Question: I have the following JSON-String:
'''
{"object":{"4711":{"type":"volume","owner":"john doe","time":<PHONE>,"description":"Jodel"},"0815":{"type":"fax","owner":"John Doe","time":<PHONE>,"description":"","page_count":1,"status":"ok","tag":["342ced30-7c34-11e3-ad00-00259073fd04","342ced33-7c34-11e3-ad00-00259073fd04"]}},"status":"ok"}
'''
A human readable screenshot of that data:

I want to get the Values "4711" and "0815" of that data. I iterate through the data with the following code:
'''
JObject tags = GetJsonResponse();
var objectContainer = tags.GetValue("object");
if (objectContainer != null) {
foreach (var tag in objectContainer) {
var property=tag.HowToGetThatMagicProperty();
}
}
'''
At the position '"var property="' I want to get the values "4711".
I could just use String-Manipulation
'''
string tagName = tag.ToString().Split(':')[0].Replace(""", string.Empty);
'''
but there must be a better, more OOP-like way
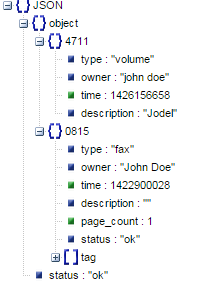
Answer: If you get the '"object"' object as a 'JObject' explicitly, you can access the 'Key' property on each member inside of the 'JObject'. Currently 'objectContainer' is a 'JToken', which isn't specific enough:
'''
JObject objectContainer = tags.Value<JObject>("object");
foreach (KeyValuePair<string, JToken> tag in objectContainer)
{
var property = tag.Key;
Console.WriteLine (property); // 4711, etc.
}
'''
'JObject' exposes an implementation of 'IEnumerable.GetEnumerator' that returns 'KeyValuePair<string, JToken>'s containing the name and value of each property in the object.
<URL>